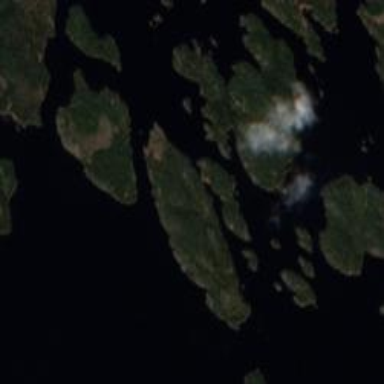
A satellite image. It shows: Islet.